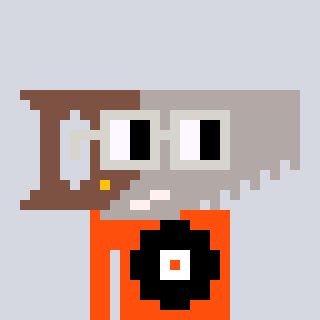
a pixel art character with square light gray glasses, a saw-shaped head and a orange-colored body on a cool background